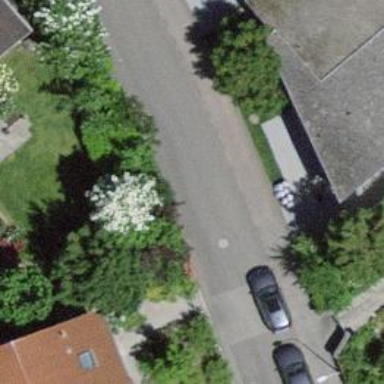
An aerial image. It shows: Residential road with sidewalk on the left side.